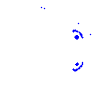
Particle: pion